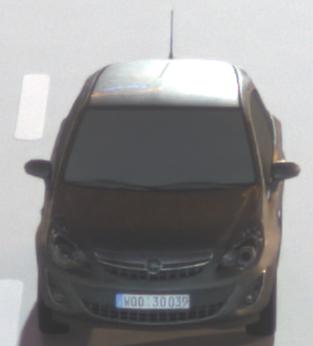
Make: Opel
Model: Corsa 1.2
Detailed model: Corsa (D)
Model produced from: 2011/01
Model produced until: 2014/08
Doors: 3
Color: gray
Road condition: dry road
Daytime: night
Contrast: high contrast